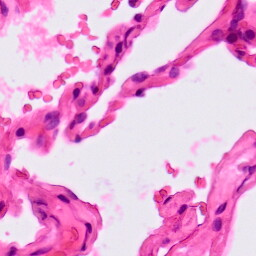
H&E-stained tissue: Lung